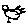
Label: bird